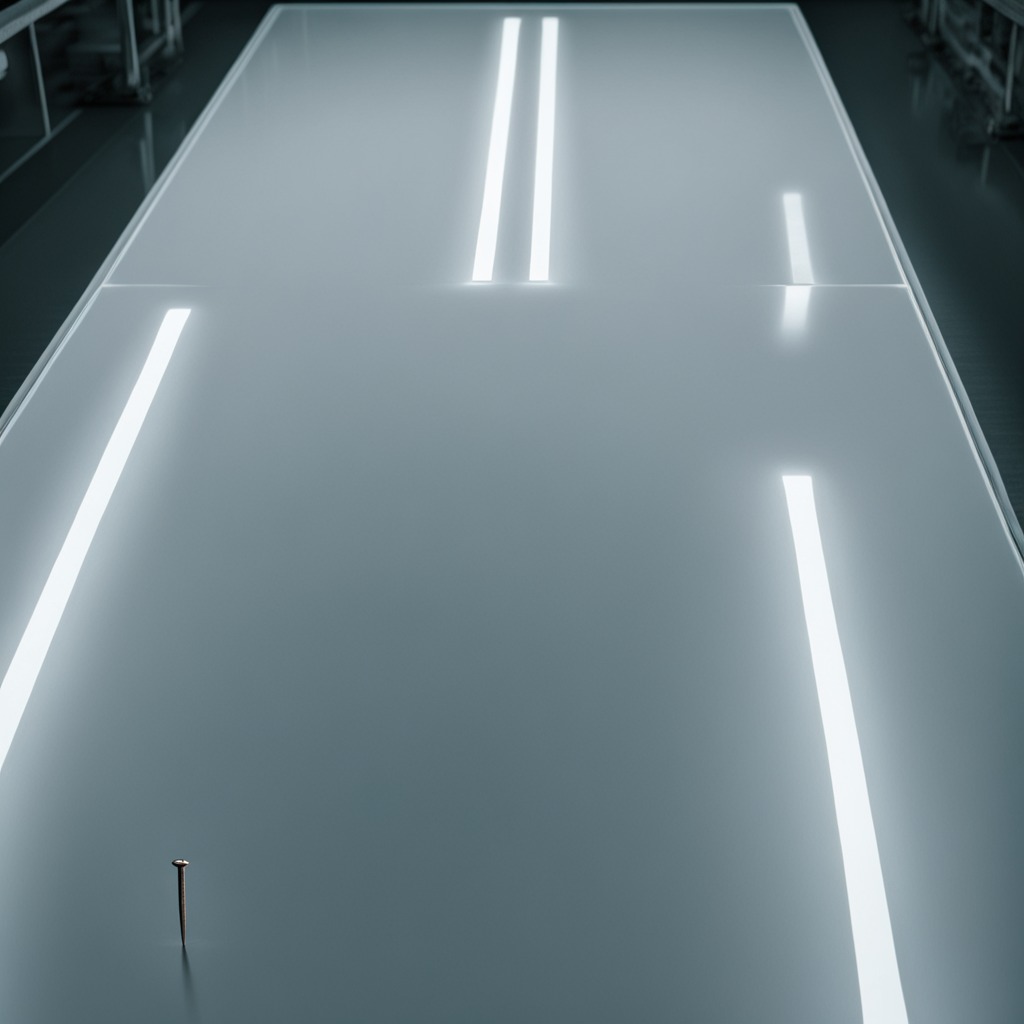
A nail lying on a table in a ship maintenance bay industrial lighting